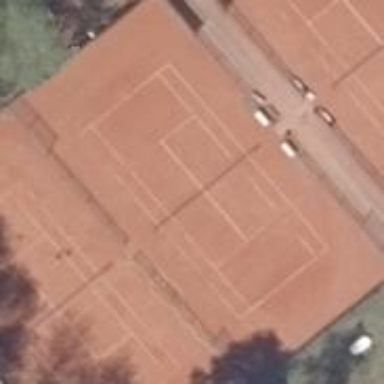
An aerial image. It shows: Tennis court in leisure pitch.